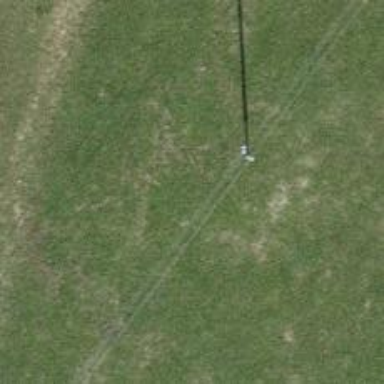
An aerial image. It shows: Power pole.